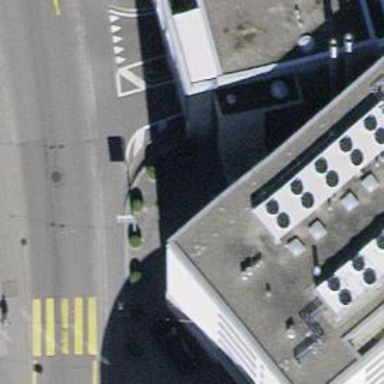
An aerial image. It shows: Parking area.